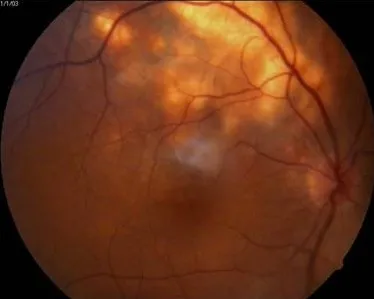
Scarred granuloma seven months after starting anti-tuberculous treatment. Fovea is spared.
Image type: ophthalmic_imaging (fundus_photograph)